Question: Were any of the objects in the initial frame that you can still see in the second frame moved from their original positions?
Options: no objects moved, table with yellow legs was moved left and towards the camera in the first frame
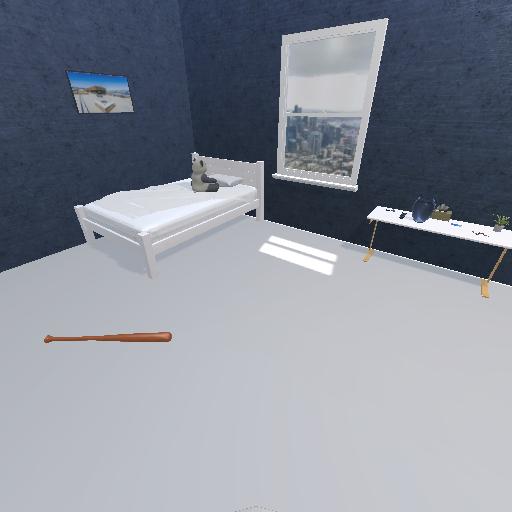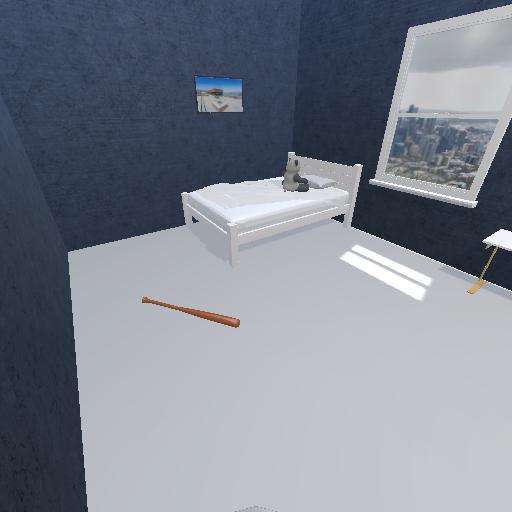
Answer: no objects moved